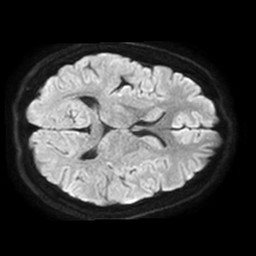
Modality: TRACE
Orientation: axial
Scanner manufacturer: philips
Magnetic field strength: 1.5 T
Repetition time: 3.393 s
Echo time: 0.06922 s